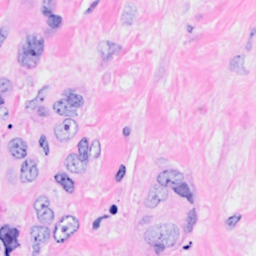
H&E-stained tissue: Breast